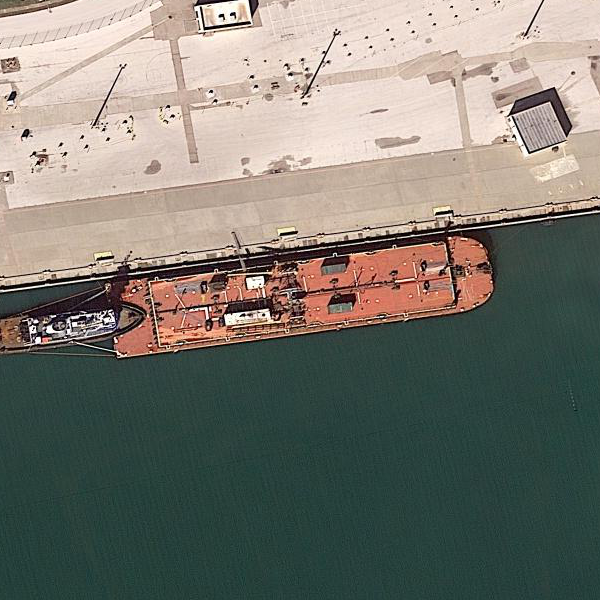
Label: civil